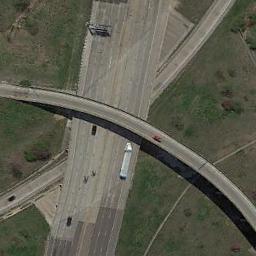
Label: overpass